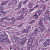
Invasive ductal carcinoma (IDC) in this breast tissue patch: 1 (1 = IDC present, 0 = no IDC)